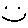
Label: smiley face